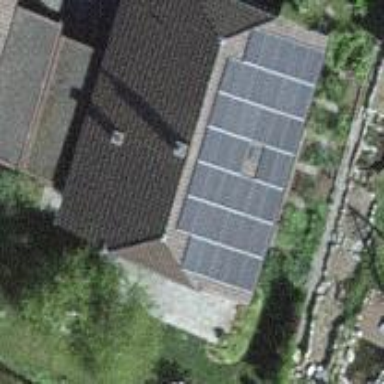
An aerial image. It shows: Solar power generator using photovoltaic panels.